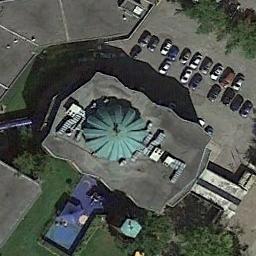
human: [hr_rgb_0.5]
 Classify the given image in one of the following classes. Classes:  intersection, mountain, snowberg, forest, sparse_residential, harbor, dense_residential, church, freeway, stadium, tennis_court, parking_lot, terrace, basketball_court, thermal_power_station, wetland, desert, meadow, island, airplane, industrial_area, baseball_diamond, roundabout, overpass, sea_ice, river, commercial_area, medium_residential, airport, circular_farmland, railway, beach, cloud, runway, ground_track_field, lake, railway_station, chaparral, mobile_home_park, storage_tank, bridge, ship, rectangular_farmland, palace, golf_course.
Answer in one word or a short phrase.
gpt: church